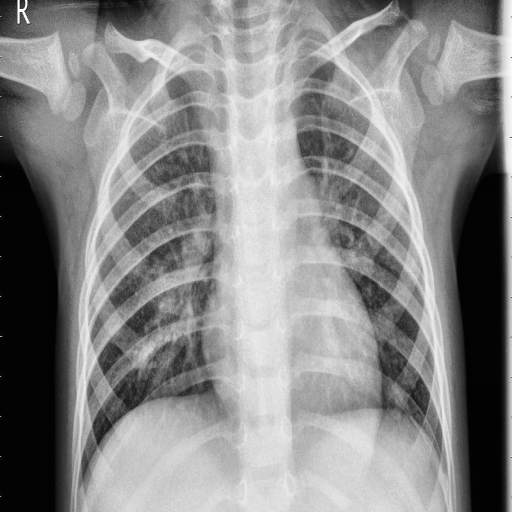
Finding: PNEUMONIA